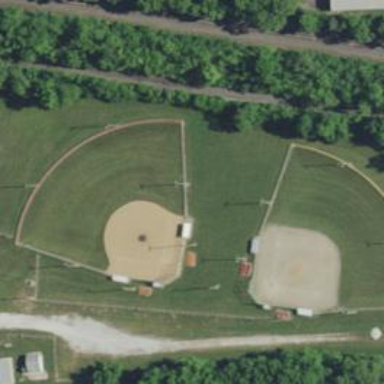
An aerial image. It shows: Grass baseball pitch for leisure and sport.